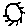
Label: sun